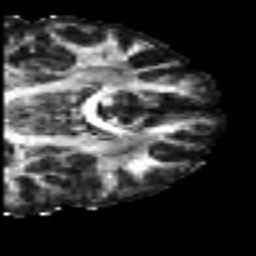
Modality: FA
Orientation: coronal
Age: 22
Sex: male
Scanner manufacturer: siemens
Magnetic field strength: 3 T
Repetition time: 7 s
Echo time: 0.0926 s